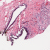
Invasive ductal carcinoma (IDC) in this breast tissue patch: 1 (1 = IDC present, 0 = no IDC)